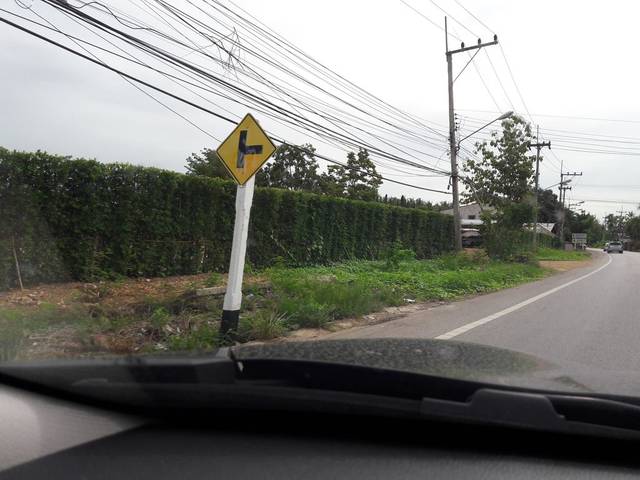
Region: Thailand
Coordinates: 13.528, 99.96